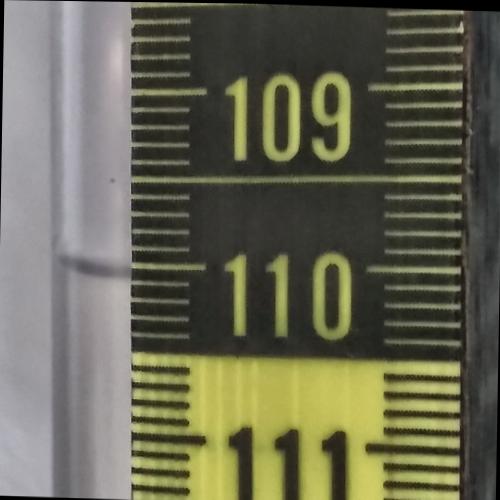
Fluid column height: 110.1 cm